This time-frequency spectrogram was computed from a rotor test-rig vibration snapshot; brighter regions carry more energy. Based on the visible evidence, which rotor condition applies: normal, misalignment, unbalance, looseness?
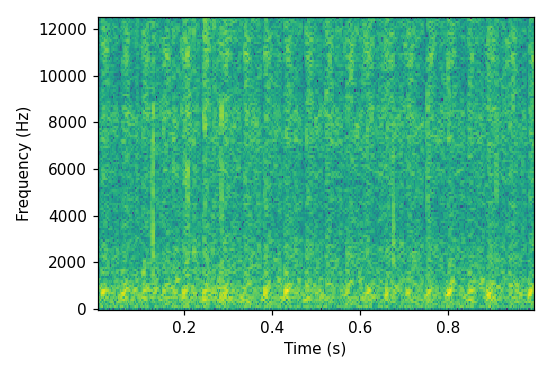
Answer: looseness